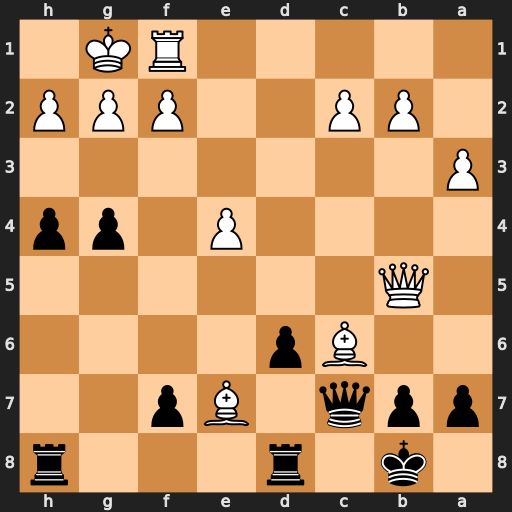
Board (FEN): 1k1r3r/ppq1Bp2/2Bp4/1Q6/4P1pp/P7/1PP2PPP/5RK1
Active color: b
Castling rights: -
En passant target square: -
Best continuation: Qxe7